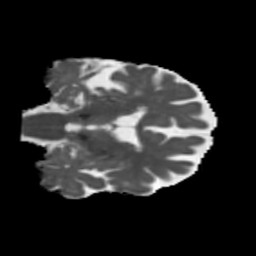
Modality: MD
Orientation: coronal
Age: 73
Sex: female
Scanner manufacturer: siemens
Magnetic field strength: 3 T
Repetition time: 5.47 s
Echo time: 0.0854 s